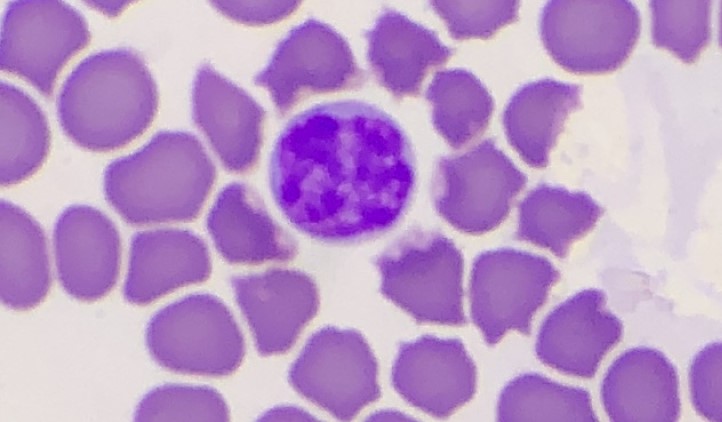
White blood cell type: Lymphocyte